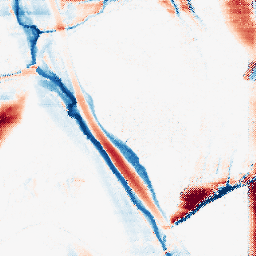
Category: morphological
Decomposition family: morphological_ellipse
Decomposition parameters: operation: average
width: 5
height: 50
Upsampling method: regularized
Upsampling parameters: scale: 4
lambda_reg: 0.1
Upsampling scale: 4